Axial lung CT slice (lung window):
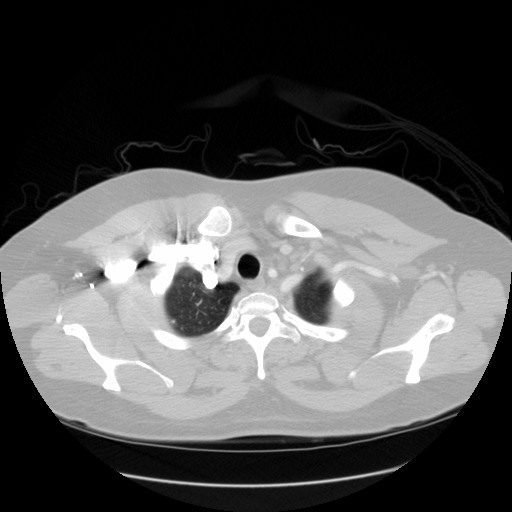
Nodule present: no